Question: I'm really stuck with a layout I have to make with java swing.
I have to build a dynamic form, while iterating through a vector of labels and input components.
Here is how it should:

In this image, you can see, what should be the result. Between the green lines is one pair of label/input component. I also get a constraint, telling me, if I have to lay them out in one row 50/50 or in two rows or in one row 25/75 or 75/25. Also the whole form must be resizable with the 50/50, 25/75 and 75/25 ratio still correct.
I tried GridBagLayout which worked quite nice, but as you can see in the first row in the picture, the label can be very long. So I used a JTextarea but GridBagLayout cut it off. I also treid JGoodies FormLayout, but also had trouble with the Textarea for long labels.
The 25/75 and 75/25 ratio is not that important, but actually it is also part of what I have to do.
I think it is just really difficult to make a Textarea expand its parent component.
I also read/wrote these aricles:
- <URL>
but I'm still stuck.
Does any one of you has any idea on how to accomplish this?
Thanks
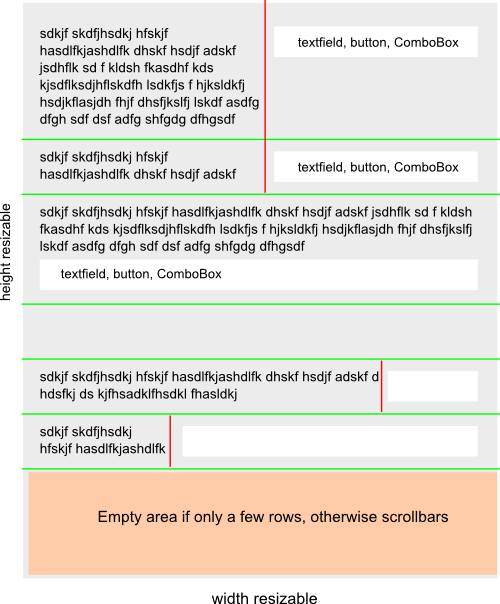
Answer: It's been a while since I've done much Swing, but two thoughts:
1. If a control is being cut off, that sounds like you're not setting the minimum size.
2. I don't think any of the off-the-shelf layout managers have a feature to maintain a ratio of sizes like your 25/75 split. But don't despair! You can write your own layout manager. Back when I was doing a lot of Swinging I wrote several layout manager. (I would say, "for specialized requirements", but really they were for quite general requirements, and it always surprised me that Java didn't include canned layout managers to handle such things. Like: you often want a row or column of buttons where all the buttons are the same size, so you have to find what button has the longest text, and then resize all the others to match it. Or: set up rows and columns where each colum is sized to the widest thing in that column, but the width of one column has no effect on other columns; then similarly for rows.) Anyway, what you're describing IS fairly unusual, so you may just want to write your own layout manager.
The trick to writing a layout manager is just to implement a few key functions: (a) Calculate the X and Y co-ordinates where you'll place each control given the overall size; (b) Calculate the minimum size required; (c) Calculate the preferred size; (d) Calculate the maximum size you'll use. Umm, there may be one or two more I'm forgetting, but it's not that big a deal. When I first thought about "writing my own layout manager" that sounded to me like "write your own database engine" or "write your own compiler" at first, but it's not really anywhere near that scary. It's typically a few hundred lines of code.
Of course if someone else on here can tell you how to do what you want to do with one of the canned layout managers, that's surely a lot easier.